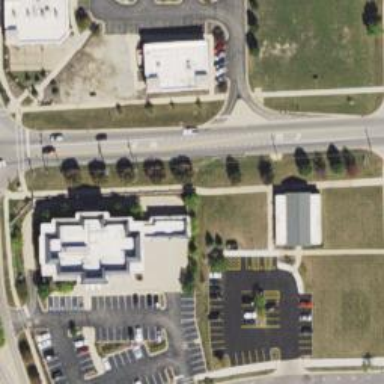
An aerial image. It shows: Secondary road with separate asphalt sidewalks.